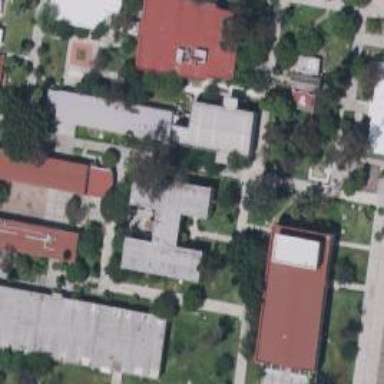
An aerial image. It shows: University.